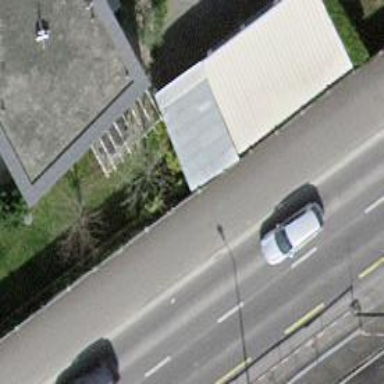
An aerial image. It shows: Asphalt sidewalk alongside asphalt cycleway.